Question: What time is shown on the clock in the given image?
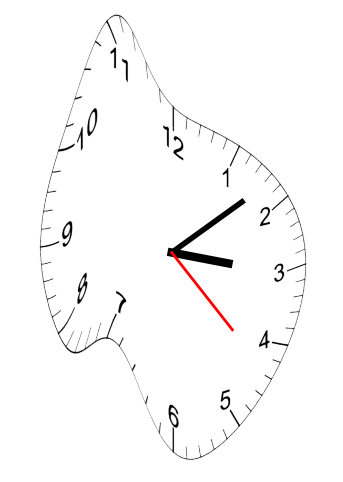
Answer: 03:08:22